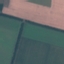
Land use / land cover class: AnnualCrop